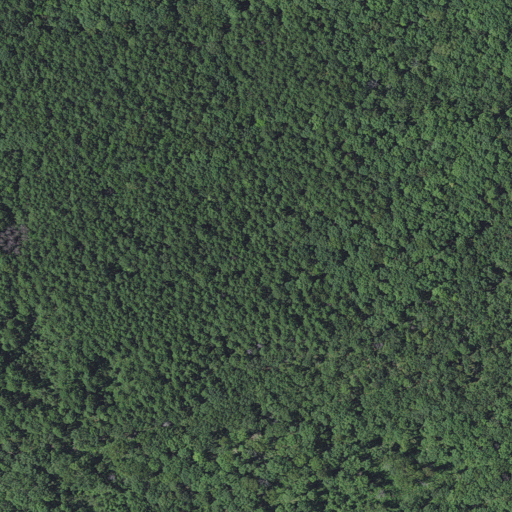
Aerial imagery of mountain in Arkansas named Alexander Mountain containing evergreen forest, deciduous forest, and mixed forest